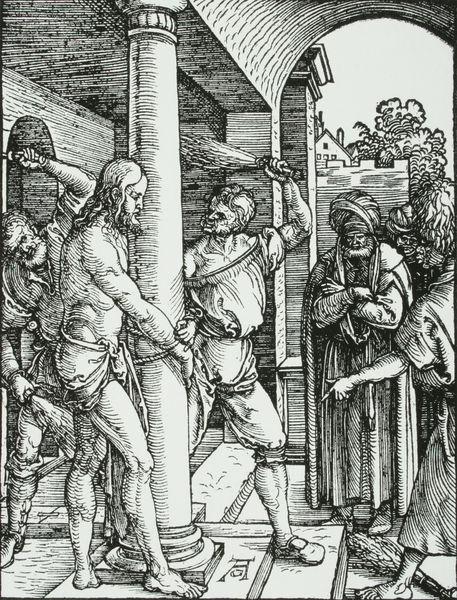
Titel: Kleine Passion - Die Geißelung Christi
Künstler: Albrecht Dürer
Standort: viele Standorte
Institution: Seriendruck
Schlagwörter: baum, hand, laub, lendenschurz, mann, nackt, schatten, weiß, bäume, menschen, stadt, finger, geste, grau, licht, männer, profil, schwarz, szene, säule, säulen, tür, zeichnung, dach, gebäude, haus, tuch, menge, bart, hose, richter, wand, architektur, arm, bibel, geschichte, hinrichtung, kleidung, sockel, stein, vollbart, hände, signatur, häuser, mantel, strick, locken, renaissance, rund, deutschland, fesseln, holzschnitt, bogen, fassade, schuhe, zuschauer, giebel, grafik, graphik, hof, rundbogen, seile, tau, treppe, soldaten, kopftuch, zeigefinger, muskeln, deutsch, stufe, stufen, kordel, besen, plinthe, zeigen, sein, tor, barfuss, eingang, arkade, innenhof, veranda, gewölbe, alter, unbekleidet, fuss, burg, eckig, bayern, seil, druck, schnitt, druckgrafik, monogramm, schraffur, schwarz weiß, radierung, stich, kupfer, illustration, schläge, soldat, strafe, peitsche, pilatus, kapitell, buchdruck, christus, jesus, christlich, mittelalter, priester, kniebundhose, basis, dürer, binden, kupferstich, tunika, turban, schlagen, rute, biblisch, lenden, christi, nürnberg, ziegen, fessel, michelangelo, kämpferplatte, peitschen, öffentlich, urteil, schächer, albrecht, albrecht dürer, folter, marter, passion, gefesselt, angebunden, kreuzweg, nachdruck, geisselung, kaiphas, hinweisen, verurteilung, geiselung, geiselung christi, geißel, foltern, auspeitschen, franken, geisel, fesselung, hohepriester, bestrafung, märtyrium, sticj, albrecht d, bundel, druckgaphik, fesel, geisselung christi, heisselung christi, holzschnitt passion, initalen, leidensweg christi, martersäule, marterwerkzeuge, pein, peiniger, ruten, stafe, um 1500, pilates